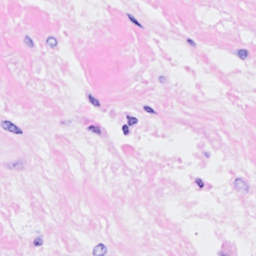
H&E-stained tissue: Breast